Question: I am developing an app with my friend and I need to sign with his identity for testing push notification system. Here is what we did:
- - - - - - -
I've tried to run the app and it said that no valid signing identities were found for that provisioning profile. Then I've tried to type the 'p12' file into the certificate by clicking 'Other' (Xcode couldn't find any certificate valid for that provisioning profile by itself) but it couldn't sign:
'''
Code Sign error: No codesigning identities found: No codesigning identities
(i.e. certificate and private key pairs) that match the provisioning profile
specified in your build settings ("tanisalim") were found.
CodeSign error: code signing is required for product type
'Application' in SDK 'iOS 7.0'
'''
Here is my project configuration:

How can I codesign the app with my friend's certificate?
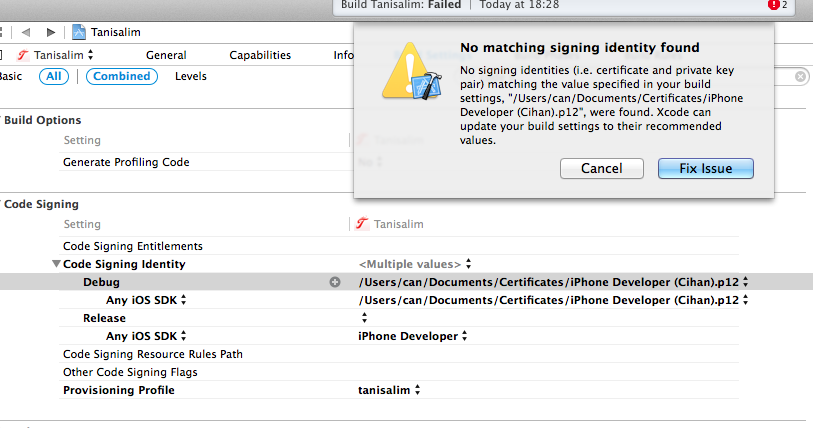
Answer: First of all, if you're collaborating during development then your friend should add you to his account as a developer and add your certificate to the development provisioning profile.
To do this he needs to invite you to his developer account, then you create your certificate. <URL>
However, if you just want to use his identity, I would instead open his p12 file which will import it into your keychain. I don't think typing the path p12 into the Code Signing Identity works.
Make sure you've got the <URL>, check the app bundleID matches that of the the provisioning profile, restart Xcode for good measure and you be able to select his code signing identity and sign your app.